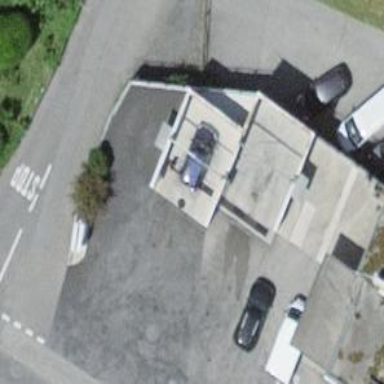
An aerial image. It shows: Car wash facility.